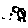
Label: bird